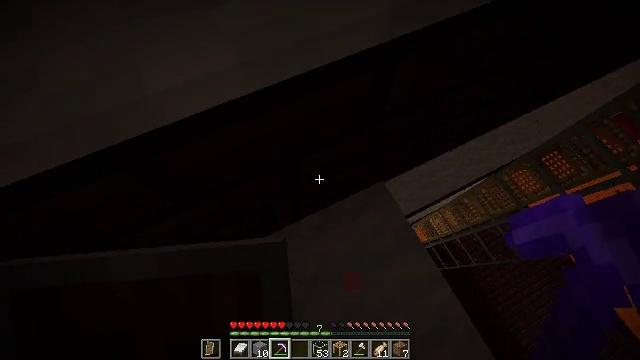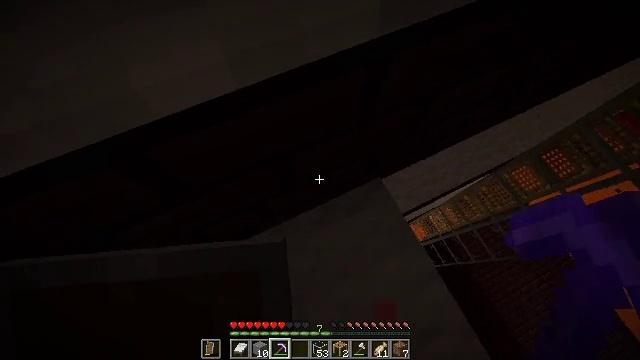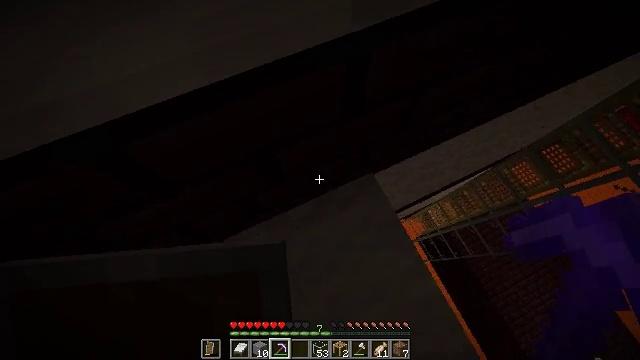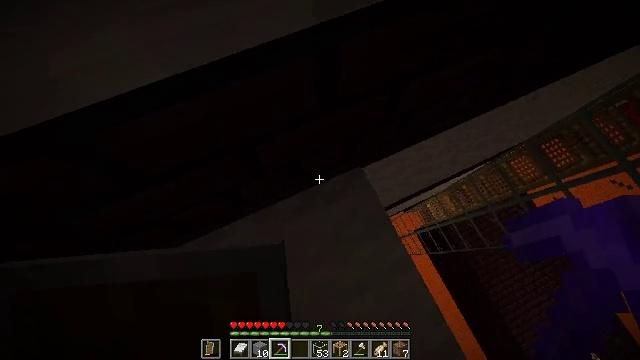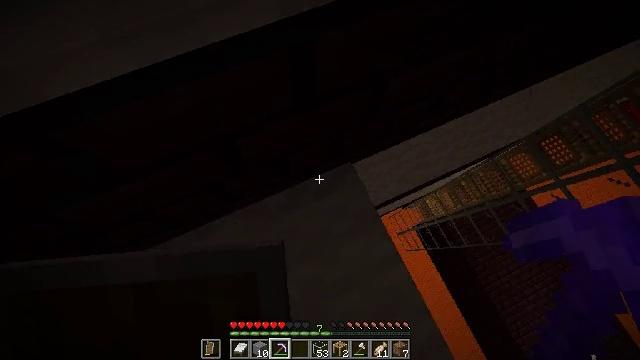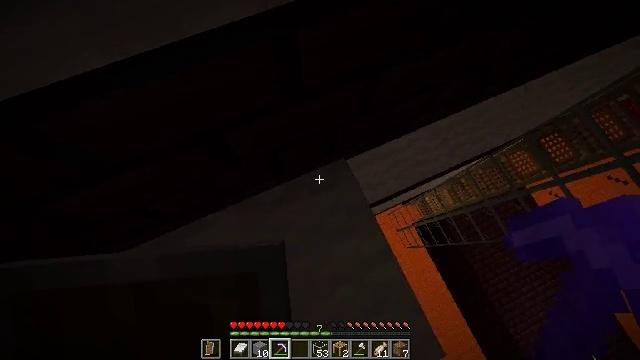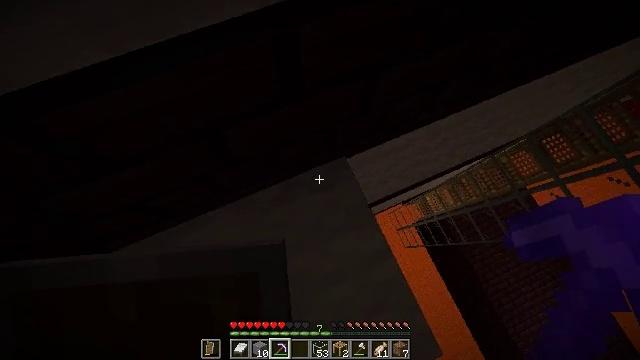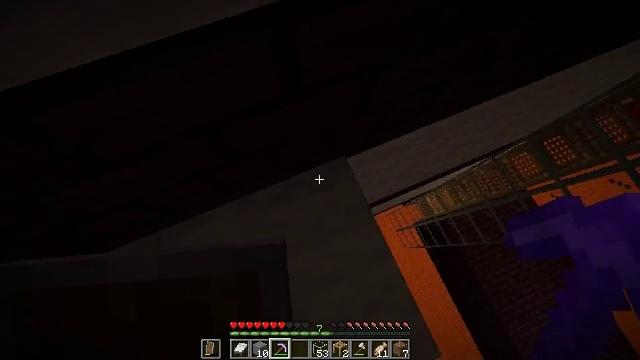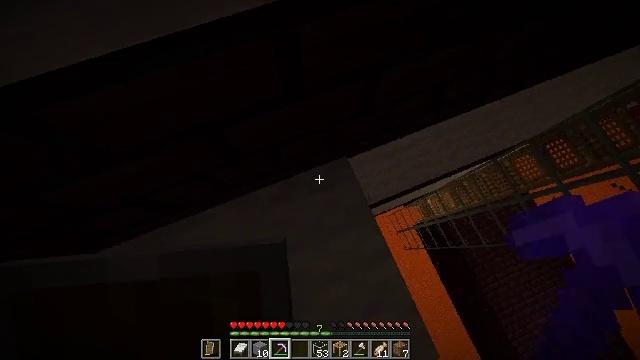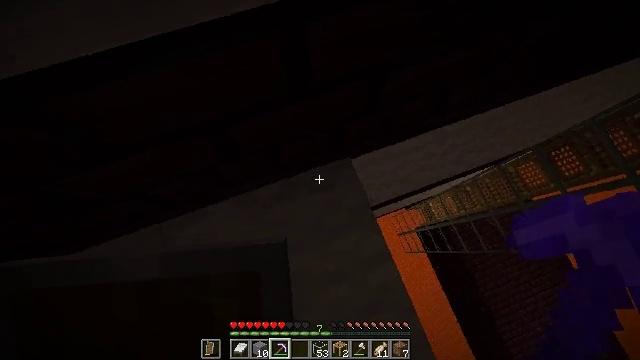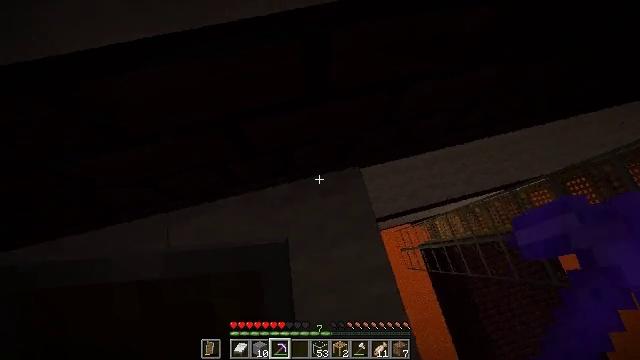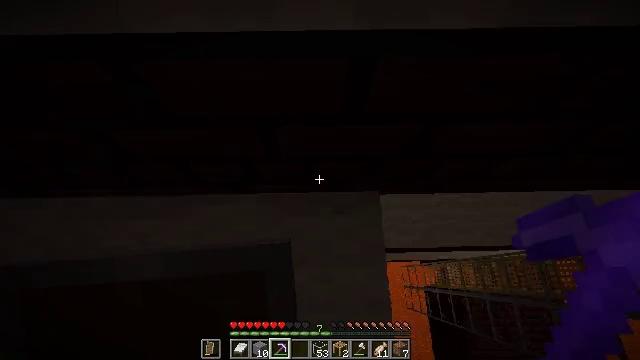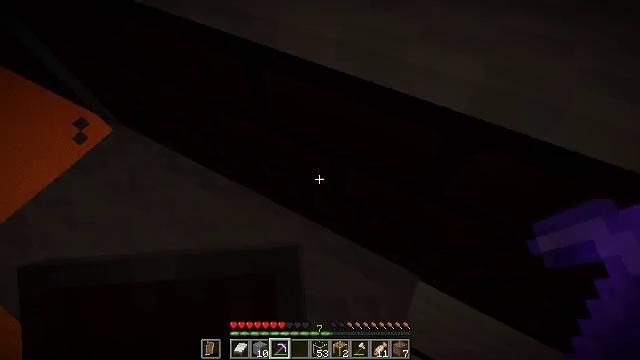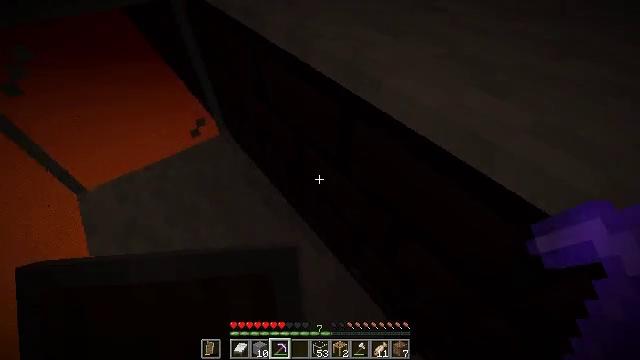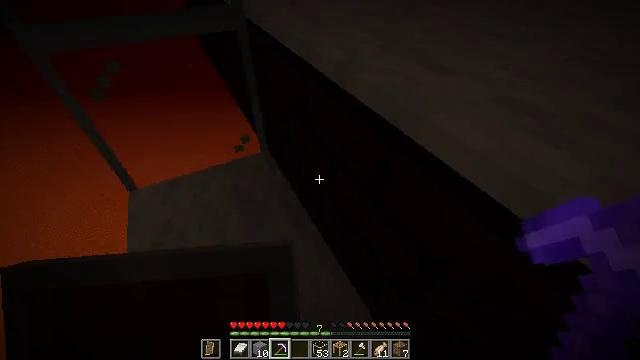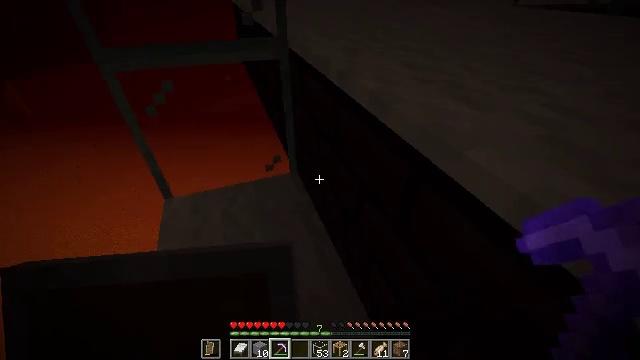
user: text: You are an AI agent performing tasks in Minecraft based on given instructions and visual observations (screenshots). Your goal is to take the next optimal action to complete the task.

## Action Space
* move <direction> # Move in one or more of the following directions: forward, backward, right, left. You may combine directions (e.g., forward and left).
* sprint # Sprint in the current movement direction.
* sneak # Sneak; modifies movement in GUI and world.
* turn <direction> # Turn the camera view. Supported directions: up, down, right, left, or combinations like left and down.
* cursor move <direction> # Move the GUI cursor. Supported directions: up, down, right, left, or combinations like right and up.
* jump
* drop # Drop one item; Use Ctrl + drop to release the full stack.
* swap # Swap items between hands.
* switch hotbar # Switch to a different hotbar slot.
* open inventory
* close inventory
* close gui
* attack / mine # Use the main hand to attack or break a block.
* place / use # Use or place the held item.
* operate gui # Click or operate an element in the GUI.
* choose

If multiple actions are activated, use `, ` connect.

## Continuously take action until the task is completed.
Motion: motion action
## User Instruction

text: Break the white carpet block.
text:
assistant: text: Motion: move right, sneak
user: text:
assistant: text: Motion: move right, sneak, turn down
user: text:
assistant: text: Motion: move right, sneak, turn down
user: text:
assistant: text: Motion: sneak, turn down
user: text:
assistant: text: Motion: sneak
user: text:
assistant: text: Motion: sneak
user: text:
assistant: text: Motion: sneak
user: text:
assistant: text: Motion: sneak
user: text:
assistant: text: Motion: sneak, turn left
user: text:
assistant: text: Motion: sneak, turn left and up
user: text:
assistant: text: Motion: sneak, turn left and up
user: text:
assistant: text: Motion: sneak, turn left and up
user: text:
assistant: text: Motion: sneak, turn left and up
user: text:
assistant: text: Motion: sneak, turn left and up
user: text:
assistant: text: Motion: sneak, turn left and up
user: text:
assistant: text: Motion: sneak, turn left and up
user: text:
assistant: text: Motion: sneak
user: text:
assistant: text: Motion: sneak
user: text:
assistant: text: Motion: sneak
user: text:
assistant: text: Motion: sneak
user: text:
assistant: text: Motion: move forward, sneak, turn right
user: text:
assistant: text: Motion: move forward, sneak, turn right and up
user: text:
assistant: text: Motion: move forward, sneak, turn right and up
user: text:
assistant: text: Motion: move forward, sneak, turn right and up
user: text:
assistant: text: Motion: move forward, turn right
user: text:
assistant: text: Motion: move forward, turn right
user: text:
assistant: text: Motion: move forward, turn right
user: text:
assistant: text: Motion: move forward, turn right and down
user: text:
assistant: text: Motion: move forward, turn right and down
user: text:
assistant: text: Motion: turn right and down